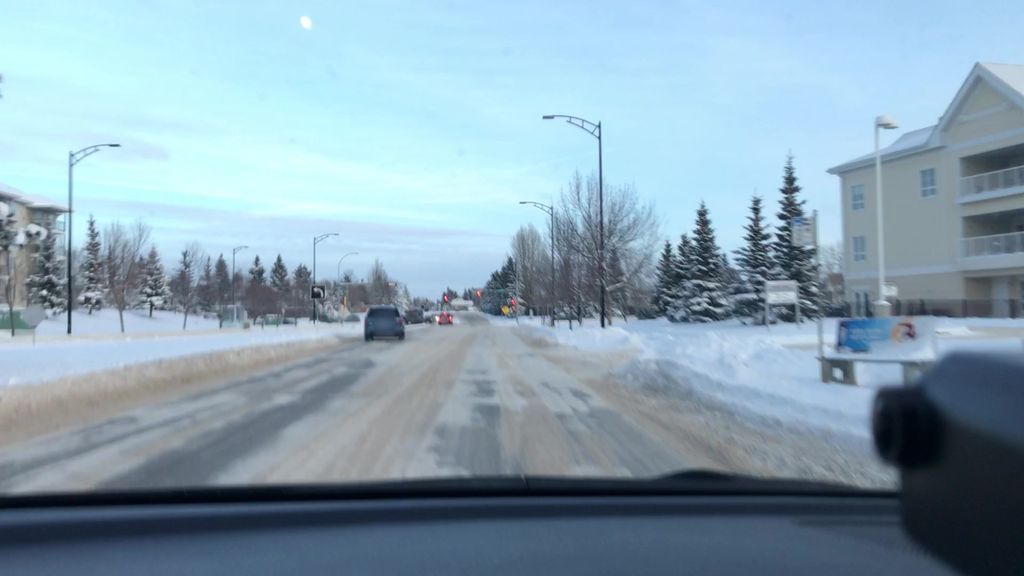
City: edmonton